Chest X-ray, AP view. Patient: 61 years old, sex F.
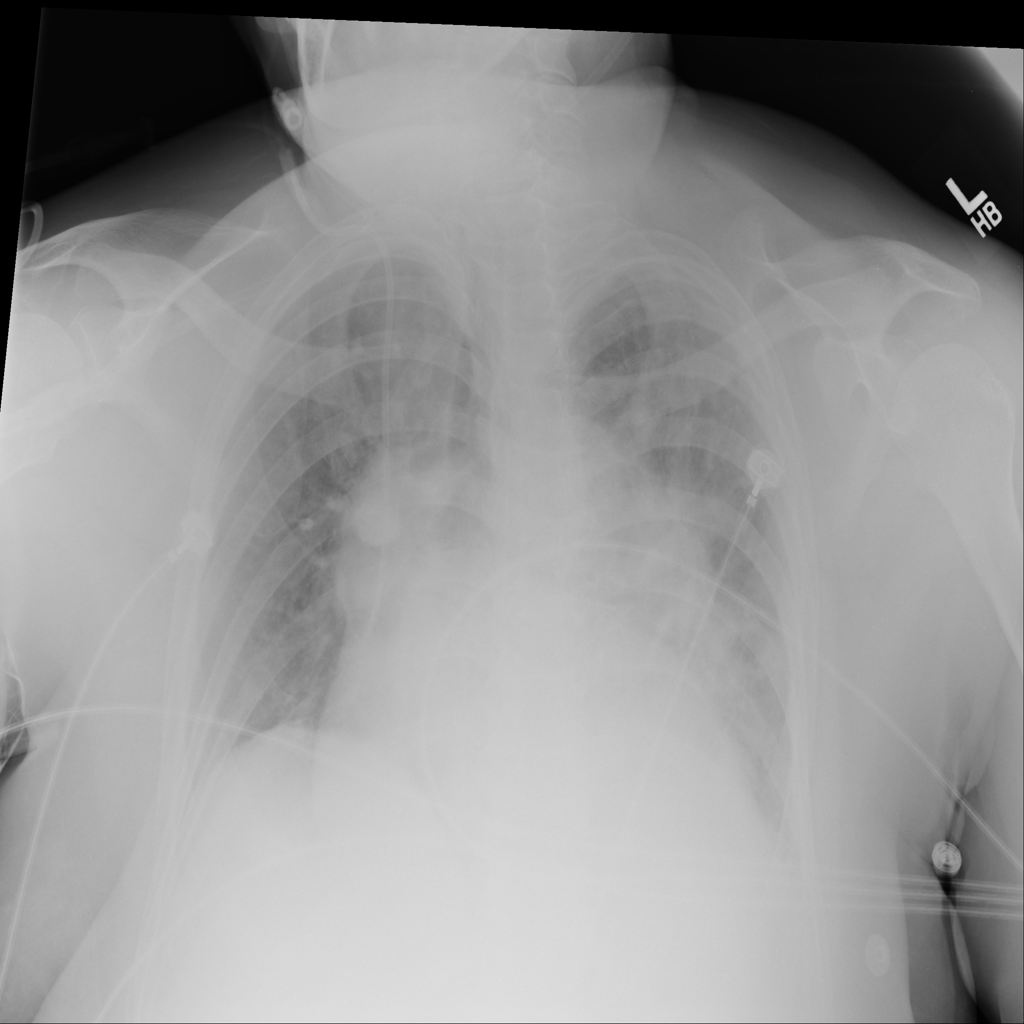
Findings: Atelectasis, Cardiomegaly, Effusion, Infiltration